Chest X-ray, AP view. Patient: 48 years old, sex F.
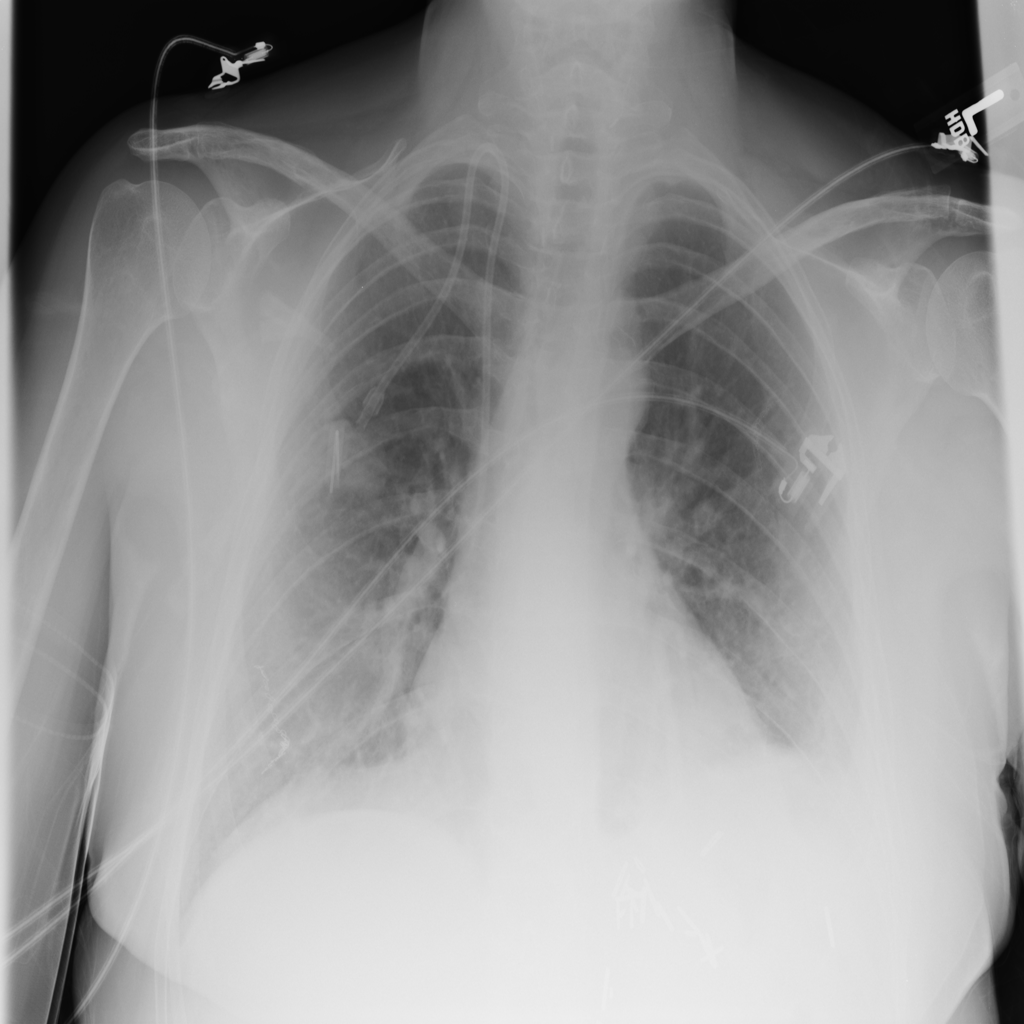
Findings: No Finding